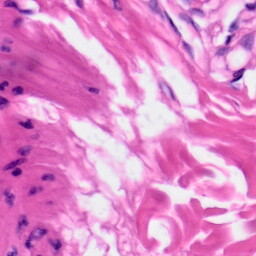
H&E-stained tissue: Skin